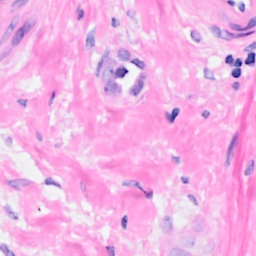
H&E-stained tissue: Breast